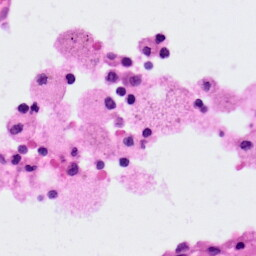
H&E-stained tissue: Lung